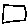
Label: square